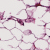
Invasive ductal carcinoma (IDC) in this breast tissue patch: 0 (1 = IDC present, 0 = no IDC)